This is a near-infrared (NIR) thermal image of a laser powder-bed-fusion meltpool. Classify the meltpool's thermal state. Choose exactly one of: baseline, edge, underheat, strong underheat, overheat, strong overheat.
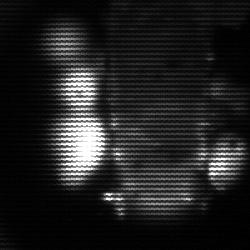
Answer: strong underheat